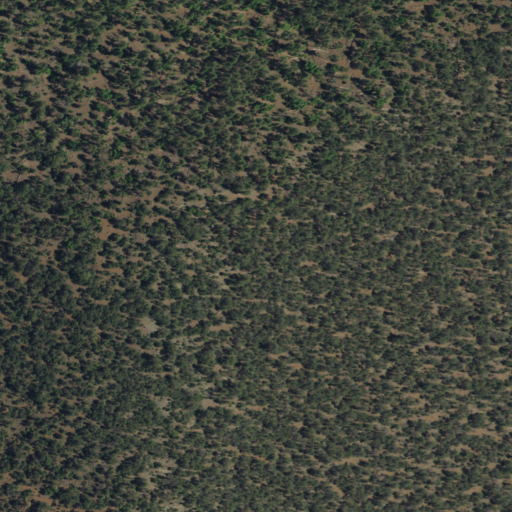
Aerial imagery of ridge(s) in New Mexico named Russ Mountain containing only evergreen forest